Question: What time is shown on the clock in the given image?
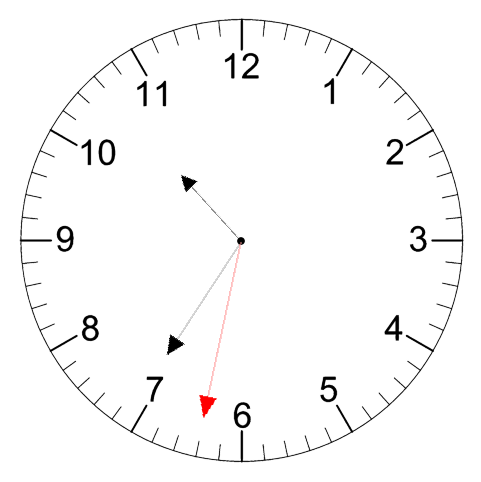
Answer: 10:35:32